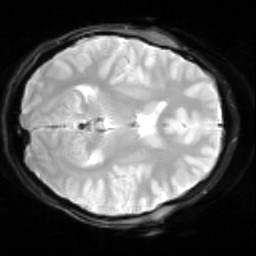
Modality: inplaneT2
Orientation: axial
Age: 21
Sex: female